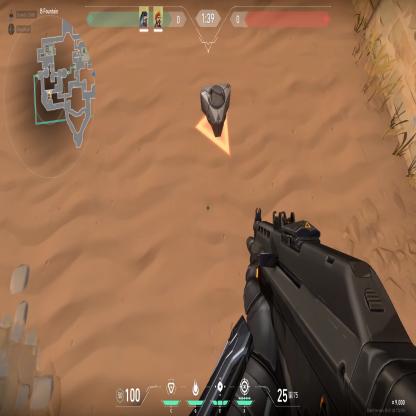
Label: dropped spike